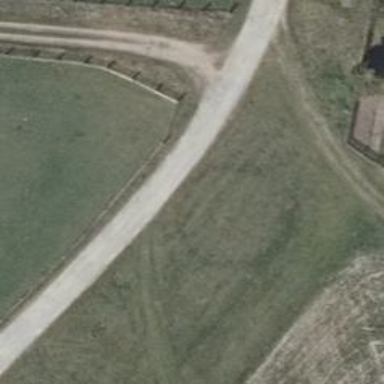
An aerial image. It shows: Gravel track with grade 2 tracktype.